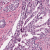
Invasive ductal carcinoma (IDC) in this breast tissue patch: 1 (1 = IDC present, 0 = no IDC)